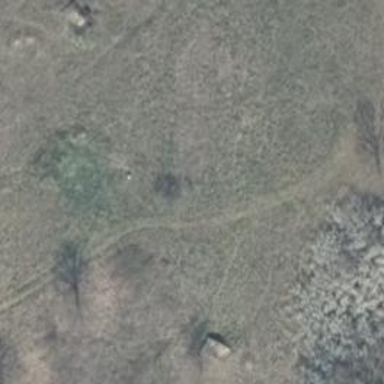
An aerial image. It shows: Hunting stand.